Brain MRI study timepoint: early_postop
T1CE (contrast-enhanced T1) slice:
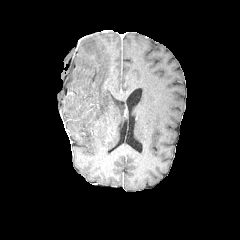
T2-FLAIR slice:
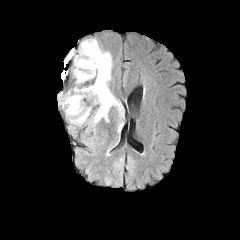